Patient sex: M
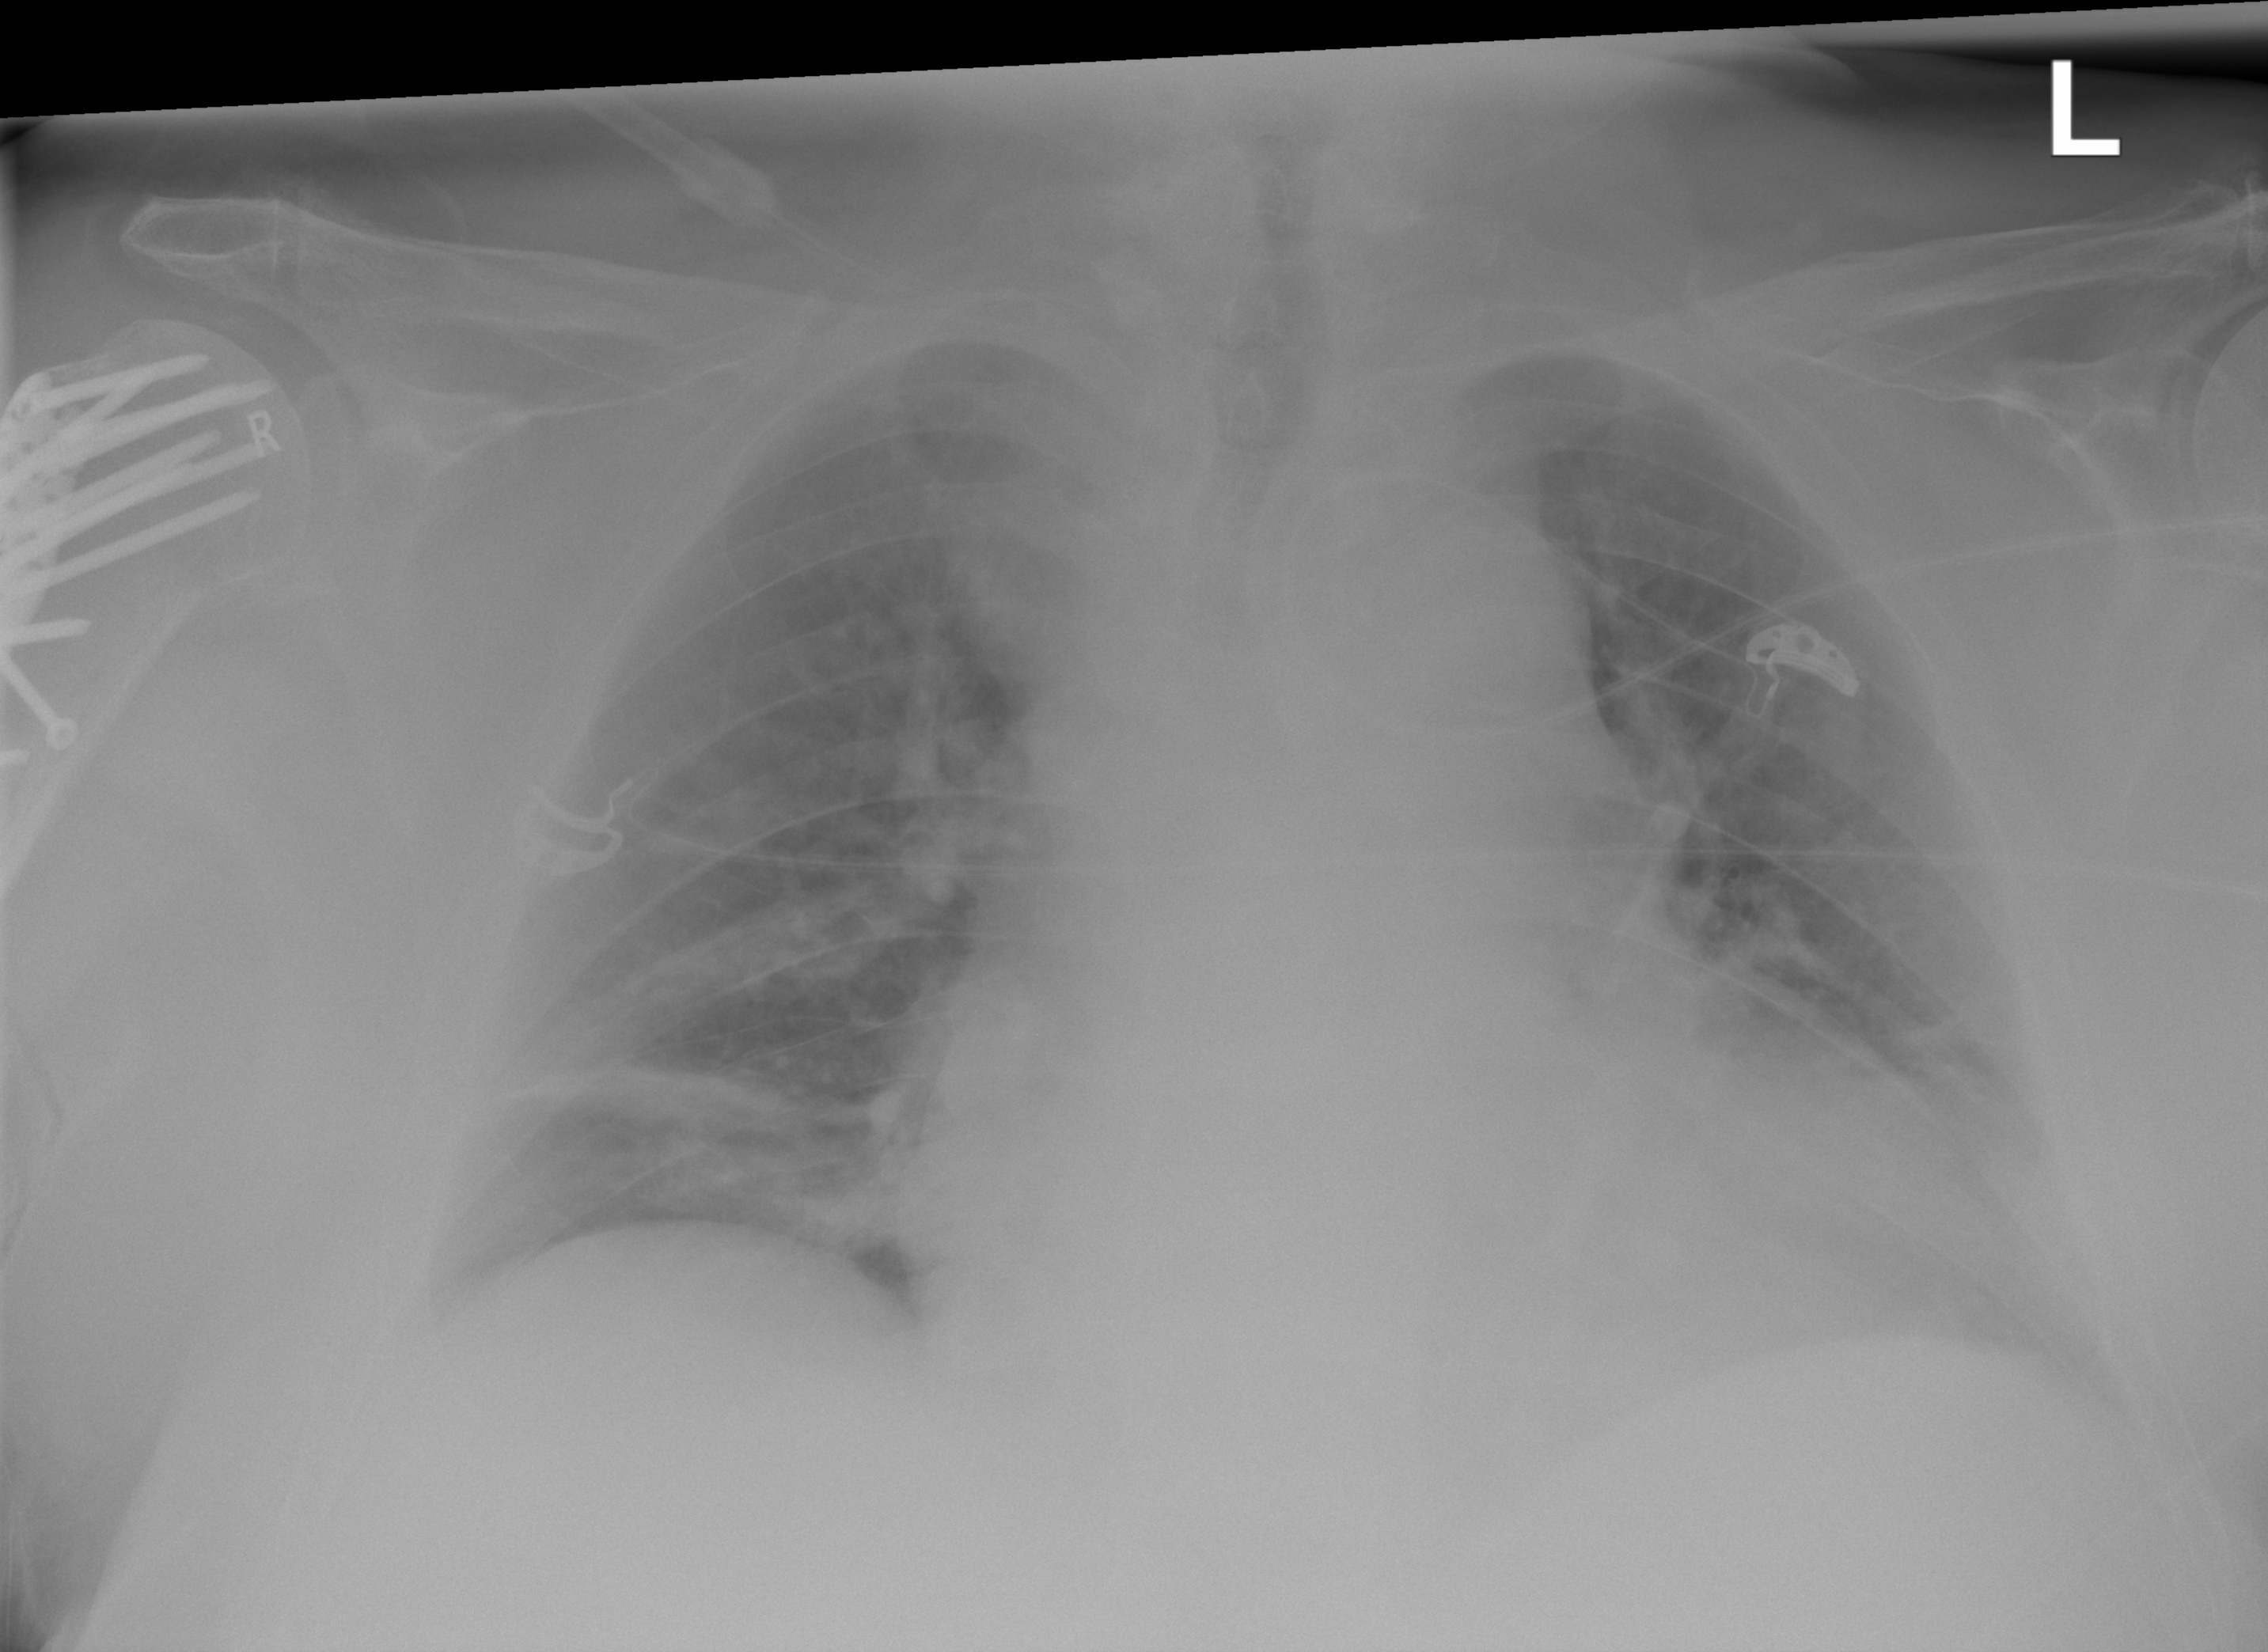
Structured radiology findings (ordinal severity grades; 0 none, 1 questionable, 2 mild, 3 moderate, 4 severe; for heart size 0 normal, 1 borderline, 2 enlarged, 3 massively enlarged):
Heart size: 2
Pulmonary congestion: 0
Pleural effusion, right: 0
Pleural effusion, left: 0
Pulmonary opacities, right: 2
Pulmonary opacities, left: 2
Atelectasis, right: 2
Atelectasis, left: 2